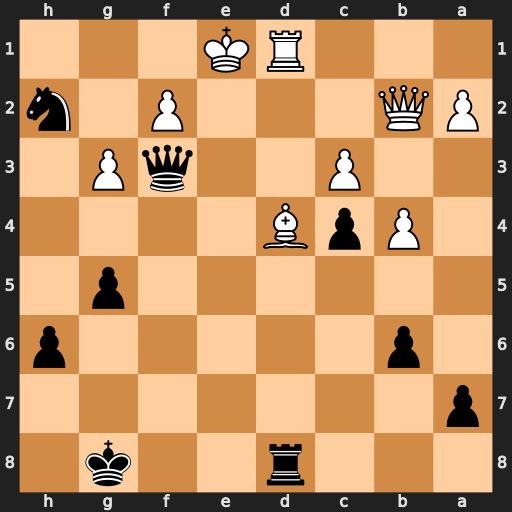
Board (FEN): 3r2k1/p7/1p5p/6p1/1PpB4/2P2qP1/PQ3P1n/3RK3
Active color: b
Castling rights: -
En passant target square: -
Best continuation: Re8+ Kd2 Re2+ Kc1 Rxb2